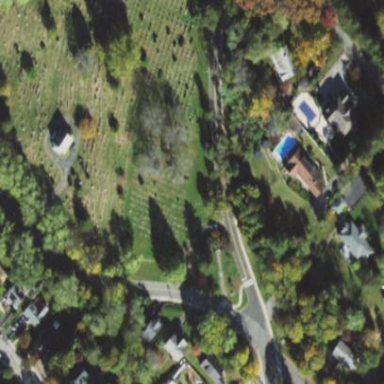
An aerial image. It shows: Grave yard.